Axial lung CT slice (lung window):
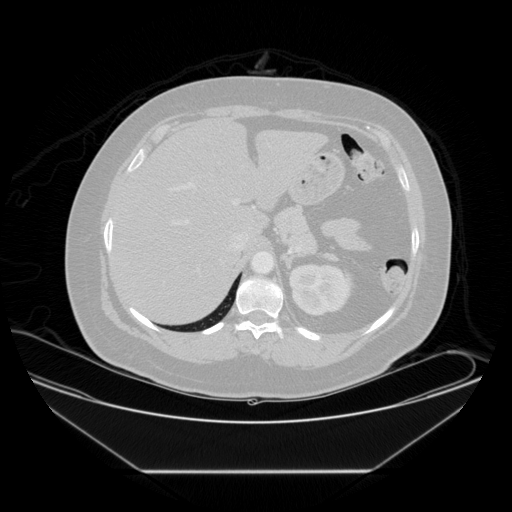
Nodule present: no